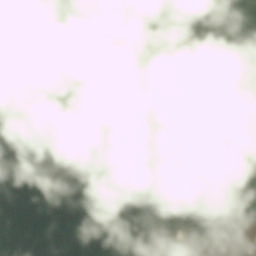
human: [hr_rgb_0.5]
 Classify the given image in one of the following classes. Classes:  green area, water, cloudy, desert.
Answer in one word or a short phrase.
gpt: cloudy